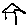
Label: house